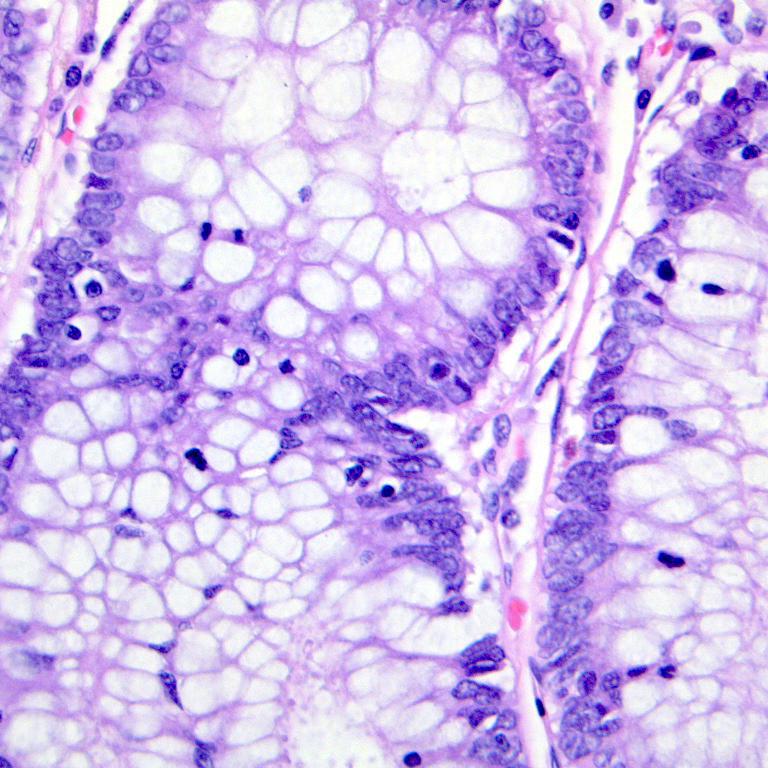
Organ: colon
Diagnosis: benign